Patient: sex F, age 54
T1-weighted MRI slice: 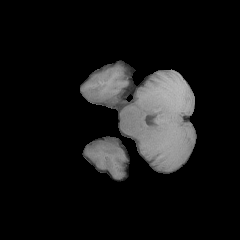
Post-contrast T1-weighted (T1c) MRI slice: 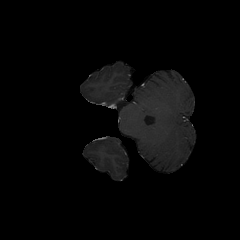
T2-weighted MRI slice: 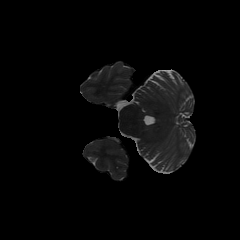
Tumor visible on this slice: no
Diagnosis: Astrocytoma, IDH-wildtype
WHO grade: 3